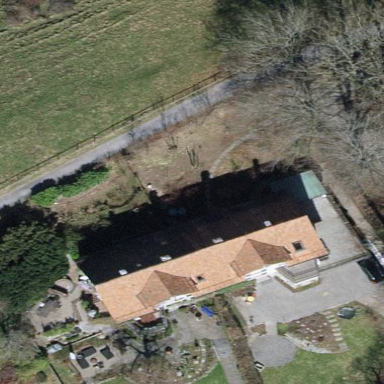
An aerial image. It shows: Semidetached house.